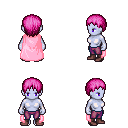
a pixel art fantasy rpg character, female body template, dark elf, purple skin, pink cape, magenta pants, pink plain hairstyle, maroon shoes, four views (front, back, left, right), 2x2 character sprite sheet, small pixel art, hard edges, no anti-aliasing